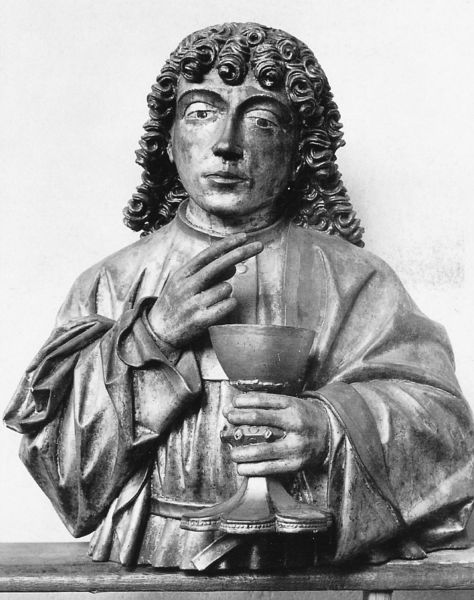
Titel: Büste des Hl. Johannes aus dem Hochaltarretabel
Künstler: Henrick van Holt
Institution: Xanten, St.Viktor
Schlagwörter: hand, mann, finger, holz, kleid, augen, falten, ärmel, hände, geistlicher, gewand, haare, kelch, frontal, knopf, locken, büste, ring, becher, schnitzerei, jesus, augeen